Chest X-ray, PA view. Patient: 36 years old, sex F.
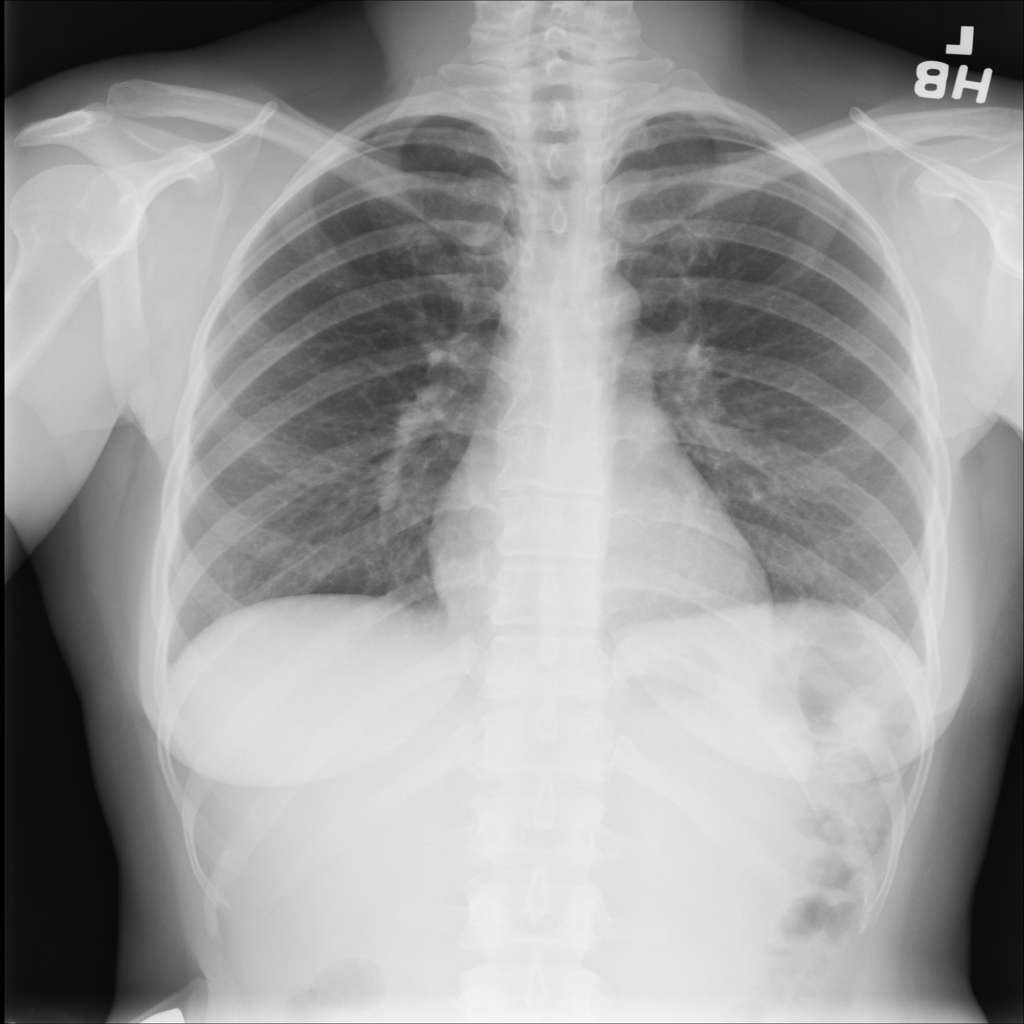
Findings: No Finding